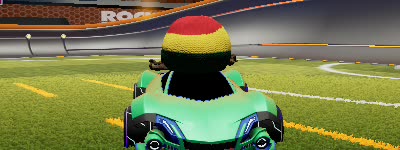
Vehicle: werewolf